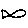
Label: fish